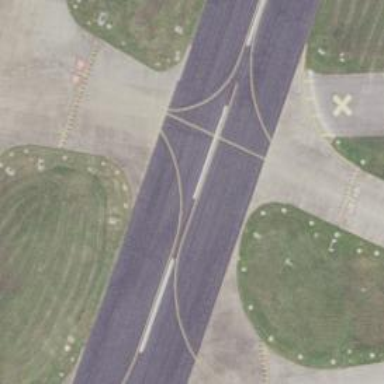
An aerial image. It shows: Asphalt runway at the airport.